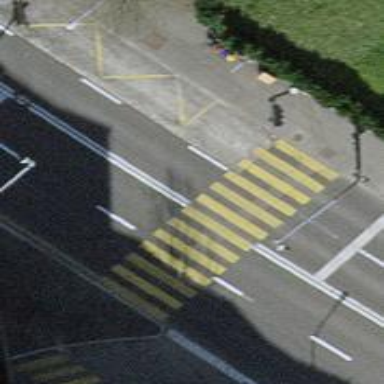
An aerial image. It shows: Road crossing with traffic signals.